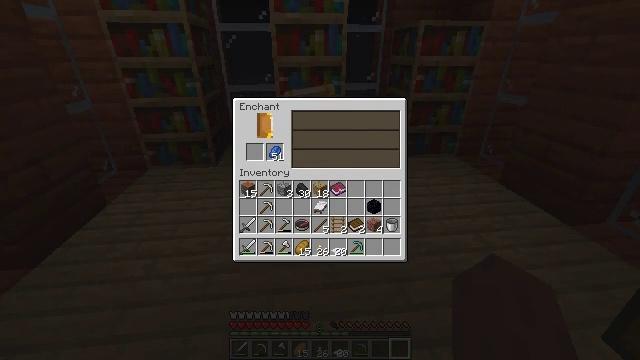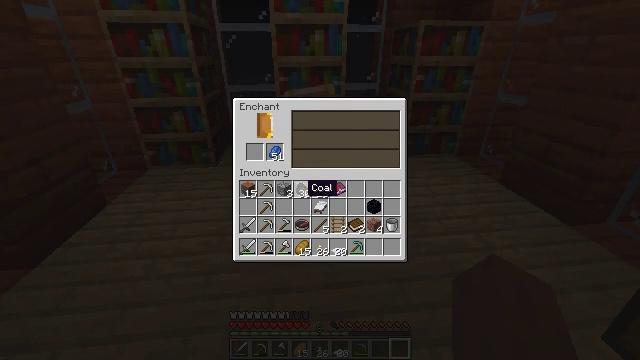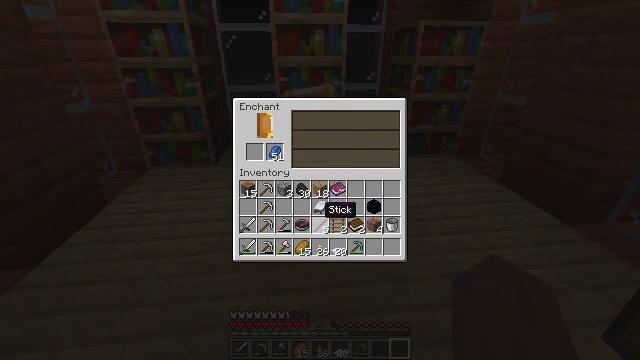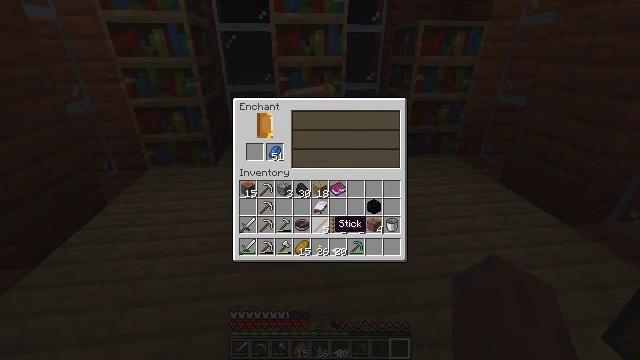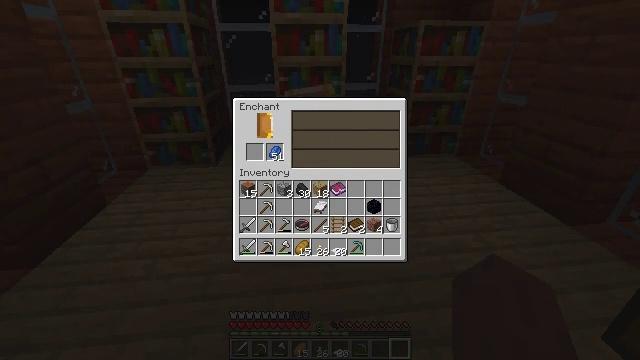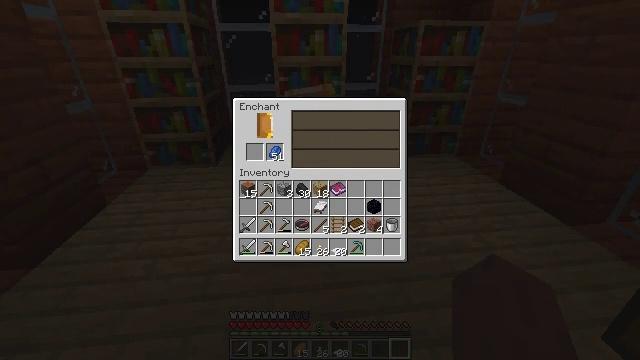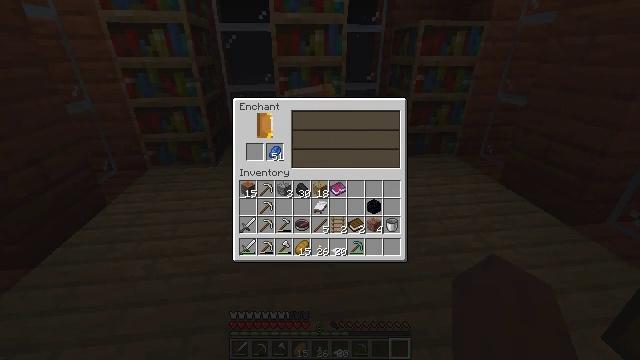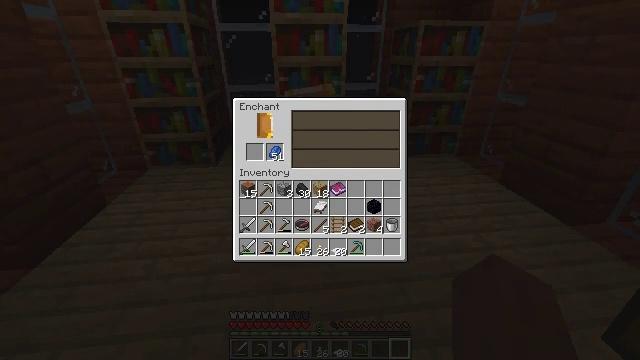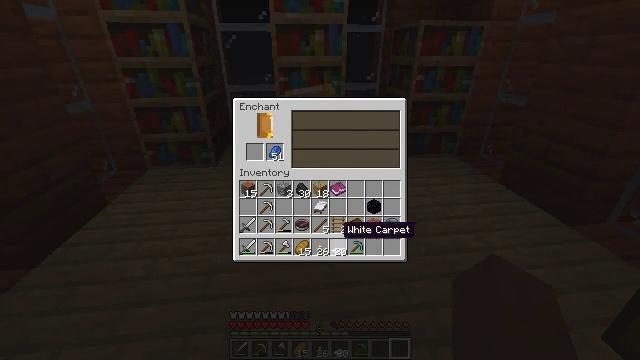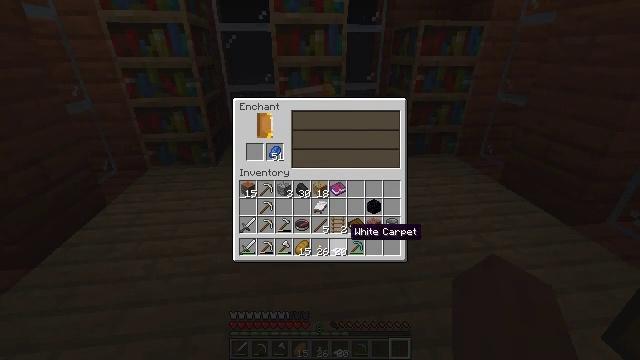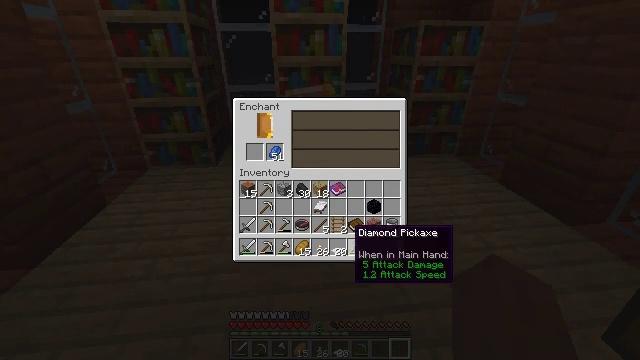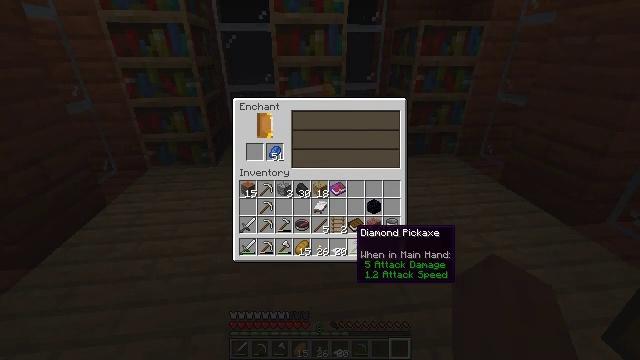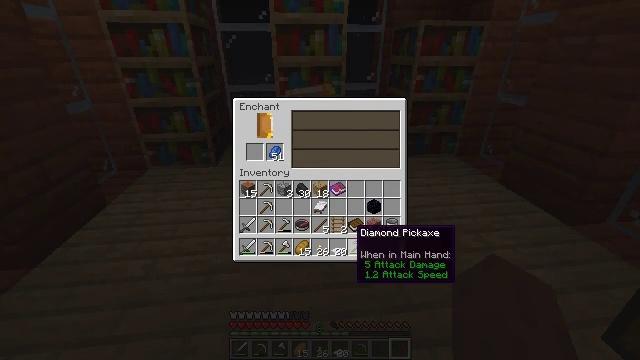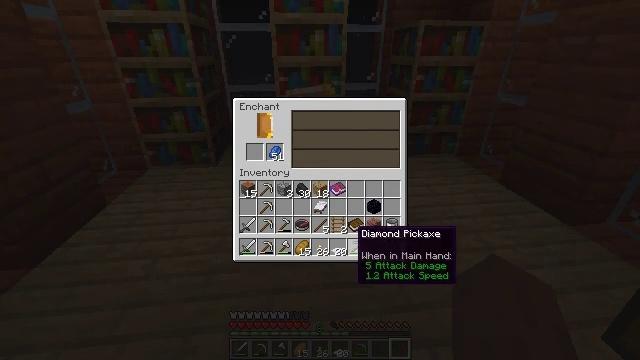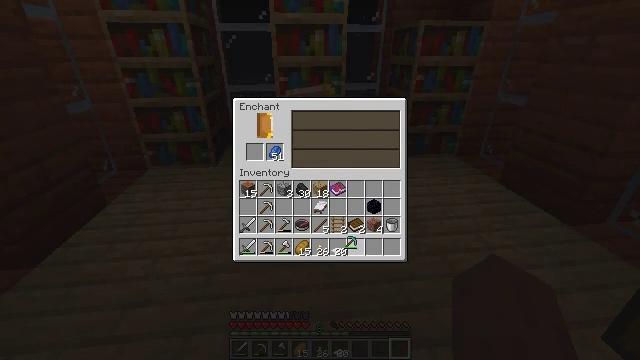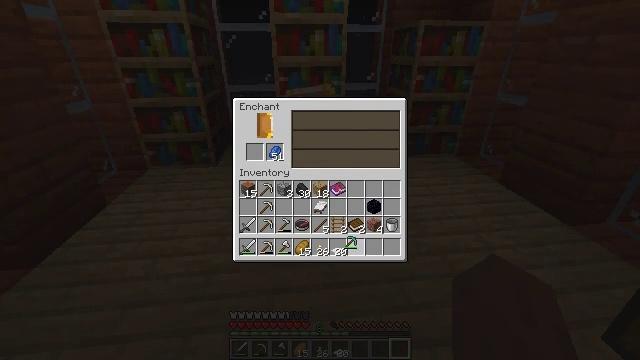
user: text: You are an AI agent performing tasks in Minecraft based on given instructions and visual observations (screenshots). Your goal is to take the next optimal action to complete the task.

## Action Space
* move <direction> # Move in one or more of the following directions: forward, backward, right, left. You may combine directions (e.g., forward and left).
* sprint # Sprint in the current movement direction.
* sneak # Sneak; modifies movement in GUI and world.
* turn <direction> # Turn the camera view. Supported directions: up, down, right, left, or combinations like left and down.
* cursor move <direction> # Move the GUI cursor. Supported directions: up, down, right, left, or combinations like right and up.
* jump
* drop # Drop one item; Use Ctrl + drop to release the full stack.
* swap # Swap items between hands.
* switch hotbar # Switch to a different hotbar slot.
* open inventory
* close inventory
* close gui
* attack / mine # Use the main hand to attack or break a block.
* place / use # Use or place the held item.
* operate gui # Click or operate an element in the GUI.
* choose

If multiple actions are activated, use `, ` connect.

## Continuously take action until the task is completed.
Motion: motion action
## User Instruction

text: Use the crafting table to create a book.
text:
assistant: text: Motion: turn right and down
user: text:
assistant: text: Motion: turn right and down
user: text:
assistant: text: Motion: turn right and down
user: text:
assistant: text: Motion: no_op
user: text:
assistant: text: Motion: no_op
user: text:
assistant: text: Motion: no_op
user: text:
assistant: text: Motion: no_op
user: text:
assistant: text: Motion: no_op
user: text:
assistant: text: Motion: turn right
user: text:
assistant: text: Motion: no_op
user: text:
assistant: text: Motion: no_op
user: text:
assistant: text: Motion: no_op
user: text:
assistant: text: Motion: no_op
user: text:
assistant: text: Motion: attack / mine
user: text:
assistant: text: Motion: attack / mine
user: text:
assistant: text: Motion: attack / mine
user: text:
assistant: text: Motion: turn left and up
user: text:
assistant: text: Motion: turn left and up
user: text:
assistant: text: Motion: no_op
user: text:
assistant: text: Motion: no_op
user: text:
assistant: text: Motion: no_op
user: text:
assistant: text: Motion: turn left
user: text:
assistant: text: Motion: turn left
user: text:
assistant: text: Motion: no_op
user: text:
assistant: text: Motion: no_op
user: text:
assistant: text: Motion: no_op
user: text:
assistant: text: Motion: no_op
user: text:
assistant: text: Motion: no_op
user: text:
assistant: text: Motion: no_op
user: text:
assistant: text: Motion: no_op